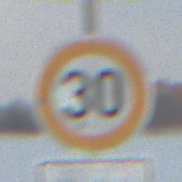
Verkehrszeichen: Geschwindigkeit30
Zusatzzeichen unten: HinweisDurchVerbaleAngabe10
Umgebung: Outdoor, Nature
Tageszeit: SunriseSunset
Wetter: PartlyCloudy
Licht: Natural
Jahreszeit: NotSpecified
Kontrast: LowContrast